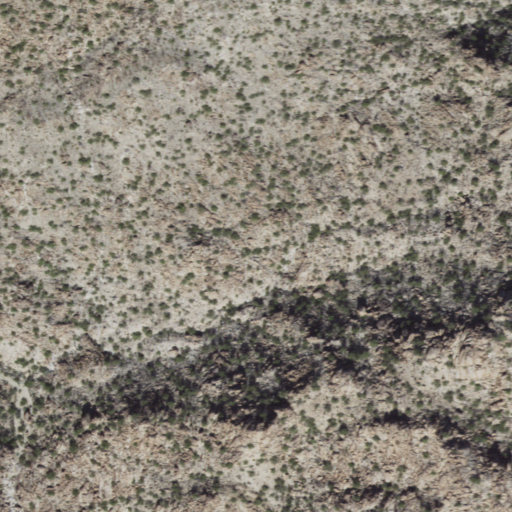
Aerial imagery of mountain in Arizona named Montezumas Head containing only shrub